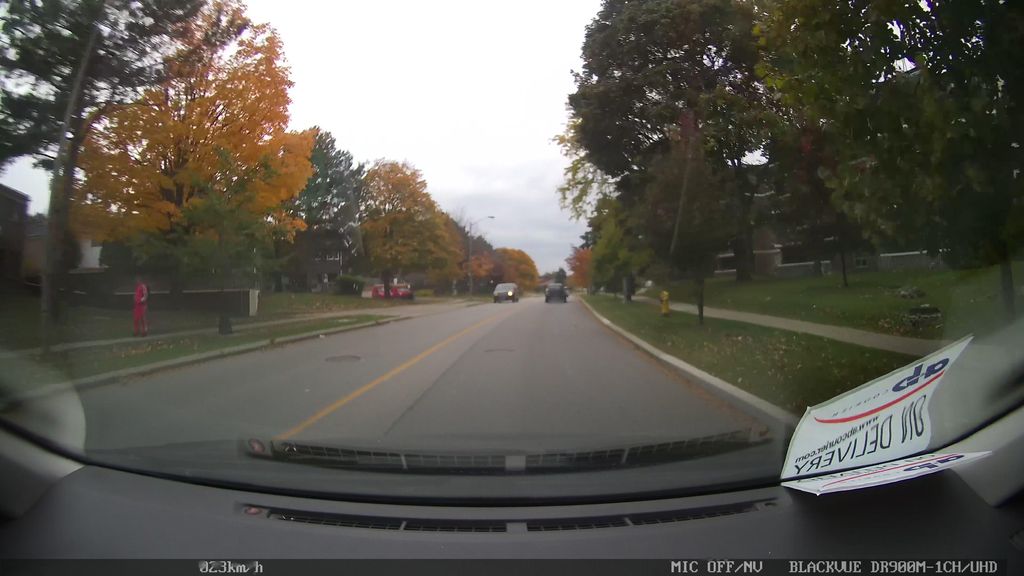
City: toronto